Interaction volume radius: 5 \u00c5
Interaction volume height: 20 \u00c5
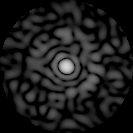
Disorder parameter: 0.8245